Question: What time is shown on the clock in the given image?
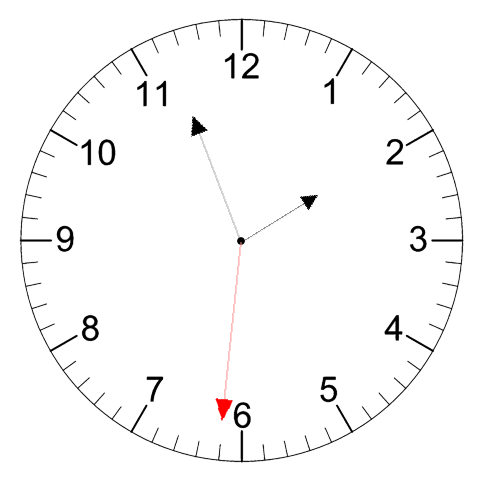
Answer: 01:56:31